Interaction volume radius: 5 \u00c5
Interaction volume height: 10 \u00c5
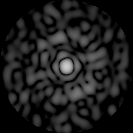
Disorder parameter: 0.8553